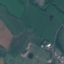
Label: Pasture